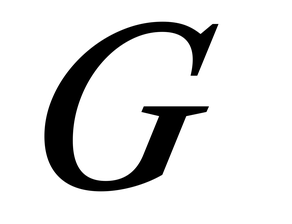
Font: LibreCaslonText-Italic_Medium_Italic